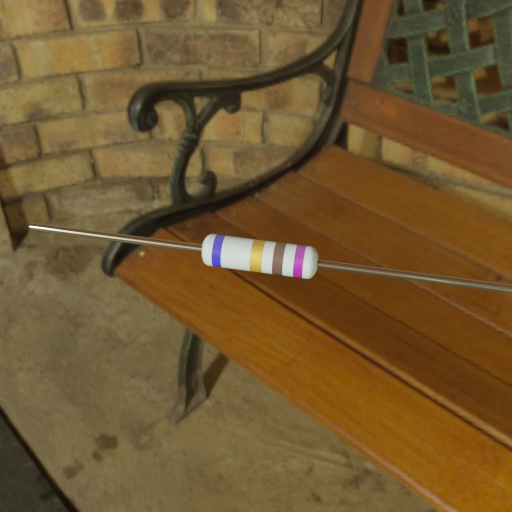
Resistor colour bands (in order): blue, gold, brown, violet